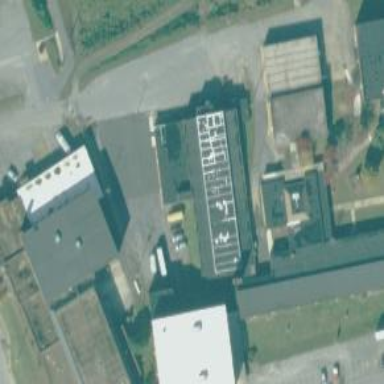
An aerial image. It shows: School.